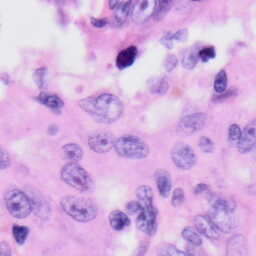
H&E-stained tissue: Skin